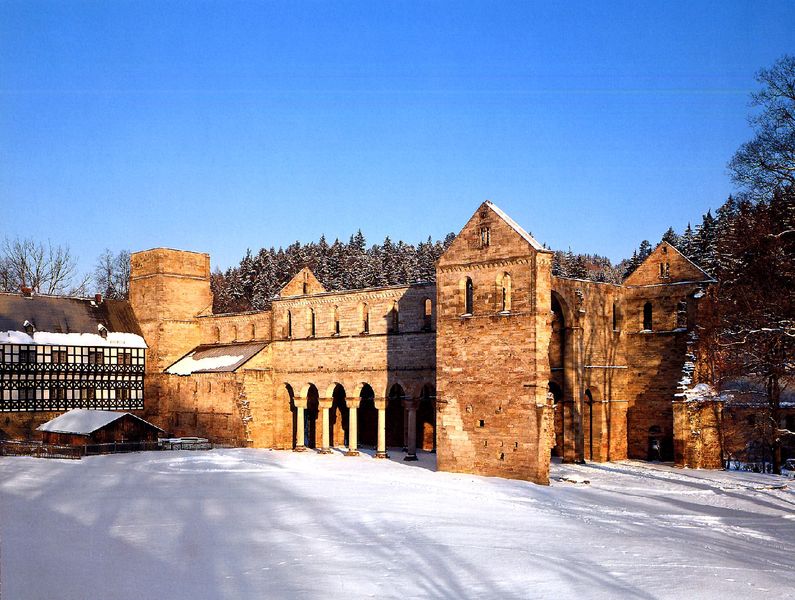
Titel: Benediktinerklosterkirche Paulinzella
Standort: Paulinzella (EU - D - Thüringen)
Schlagwörter: blau, himmel, schatten, weiß, bäume, fenster, holz, säule, säulen, dach, gebäude, haus, schloss, schnee, stein, steine, häuser, hügel, hütte, kirche, sonne, wald, turm, bogen, fassade, mauer, ziegel, backstein, winter, tannen, foto, bögen, eingang, arkade, ruine, burg, kloster, sonnig, arkaden, anwesen, mauern, romanik, fachwerk, fachwerkhaus, abtei, kreuzgang, fasade, nebengebäude, stelen, farbaufnahme